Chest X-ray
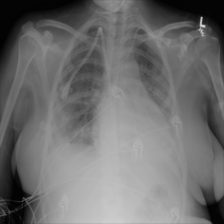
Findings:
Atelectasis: negative
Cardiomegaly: negative
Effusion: negative
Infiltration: negative
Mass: negative
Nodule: negative
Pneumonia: negative
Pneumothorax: negative
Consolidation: negative
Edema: negative
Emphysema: negative
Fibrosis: negative
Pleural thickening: negative
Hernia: negative